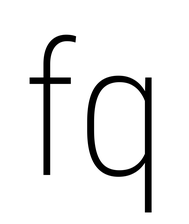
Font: Roboto_Condensed_ExtraLight